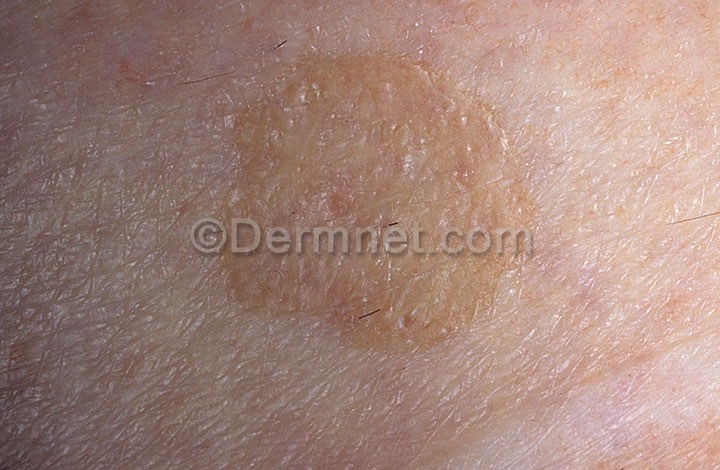
Disease: Seborrheic Keratoses and other Benign Tumors